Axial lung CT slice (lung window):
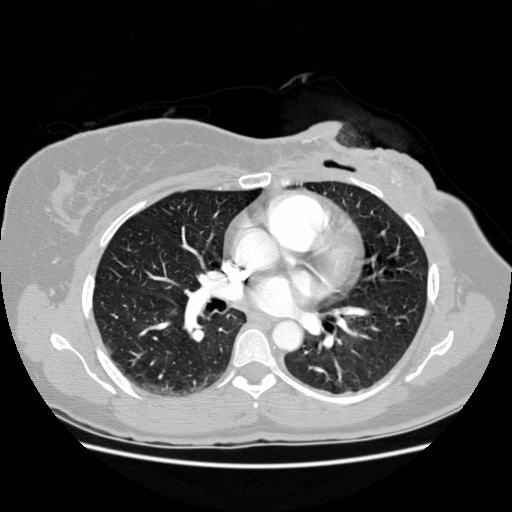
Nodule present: no